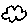
Label: cloud